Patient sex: F
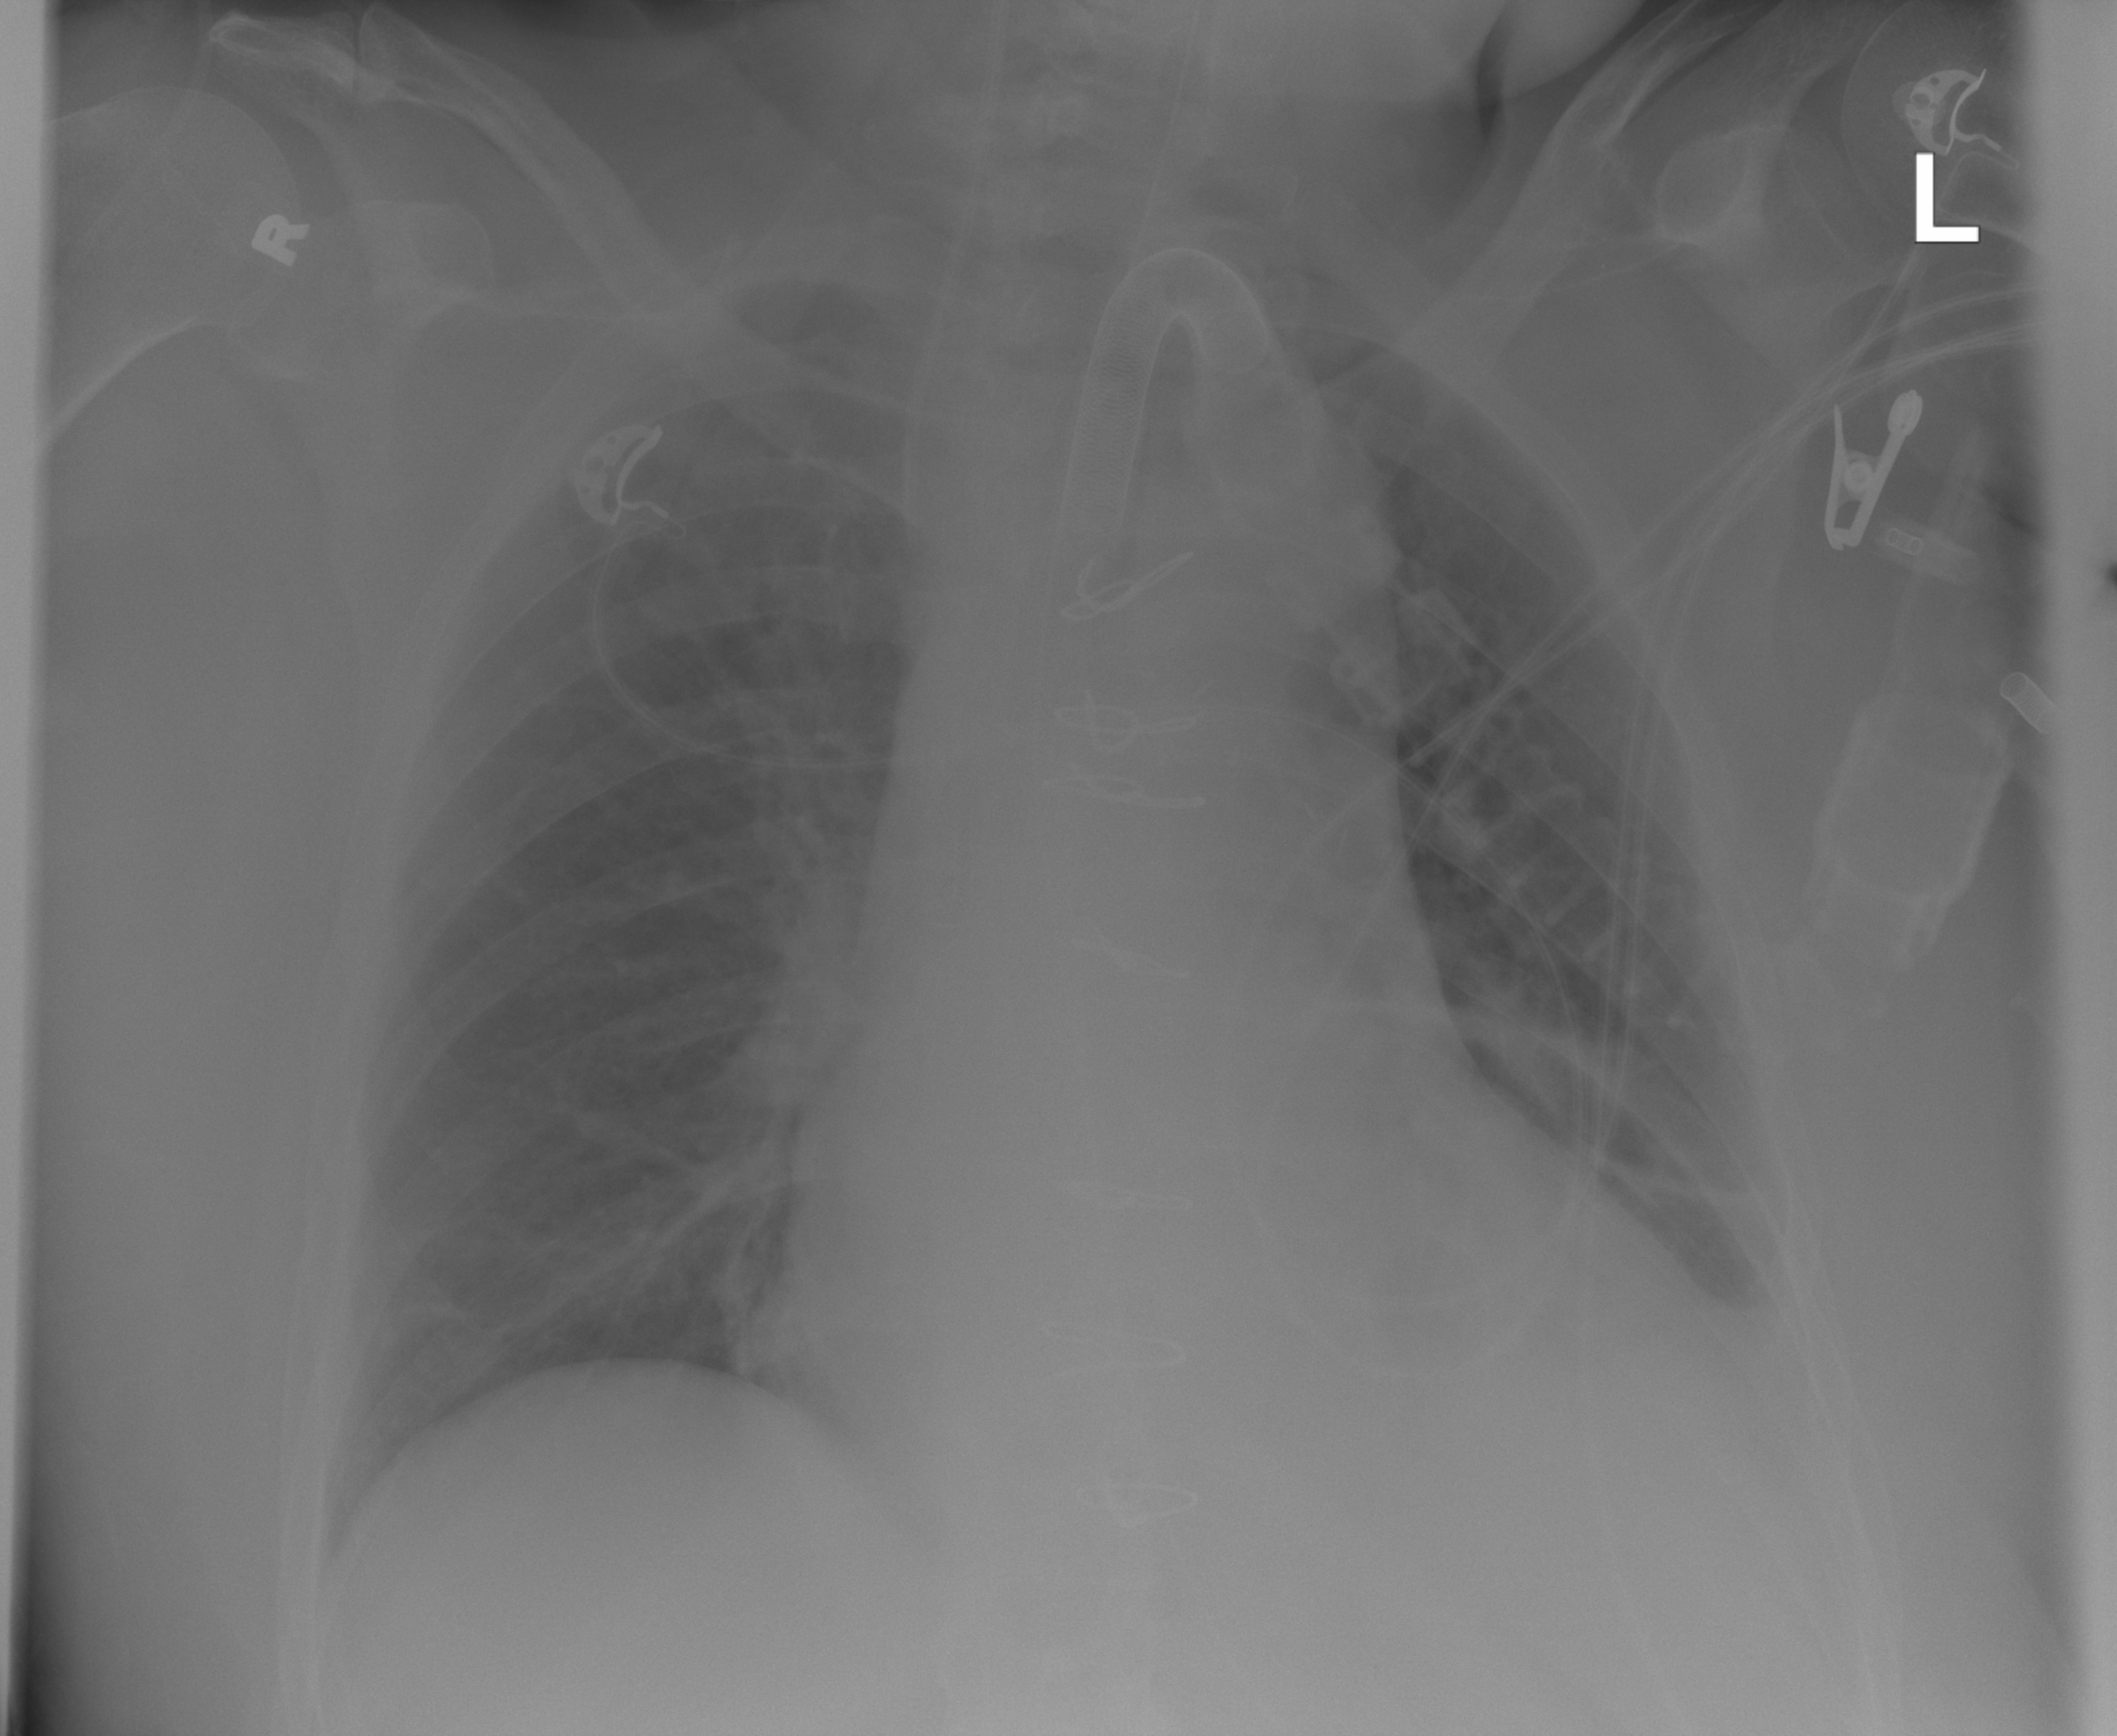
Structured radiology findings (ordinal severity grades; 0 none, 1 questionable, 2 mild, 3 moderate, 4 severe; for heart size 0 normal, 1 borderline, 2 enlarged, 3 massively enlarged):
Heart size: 2
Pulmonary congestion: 0
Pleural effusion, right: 0
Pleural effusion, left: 2
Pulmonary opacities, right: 0
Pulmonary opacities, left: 0
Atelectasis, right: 2
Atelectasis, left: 2